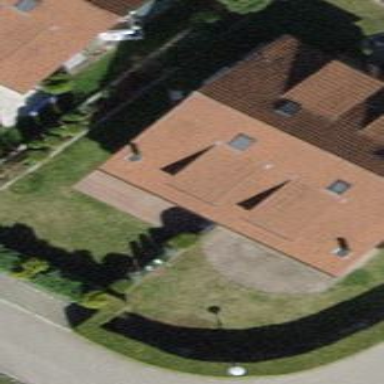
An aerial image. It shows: Semidetached house.